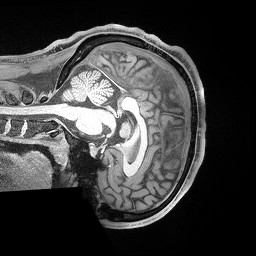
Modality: T1w
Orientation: sagittal
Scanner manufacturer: siemens
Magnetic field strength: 3 T
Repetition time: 2.53 s
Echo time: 0.00169 s